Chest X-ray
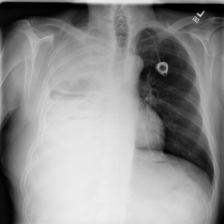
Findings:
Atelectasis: negative
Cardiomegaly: negative
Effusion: negative
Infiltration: negative
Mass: negative
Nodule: negative
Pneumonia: negative
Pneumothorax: negative
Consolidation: negative
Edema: negative
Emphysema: negative
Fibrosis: negative
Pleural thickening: negative
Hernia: negative